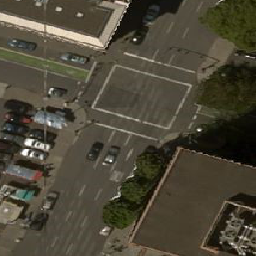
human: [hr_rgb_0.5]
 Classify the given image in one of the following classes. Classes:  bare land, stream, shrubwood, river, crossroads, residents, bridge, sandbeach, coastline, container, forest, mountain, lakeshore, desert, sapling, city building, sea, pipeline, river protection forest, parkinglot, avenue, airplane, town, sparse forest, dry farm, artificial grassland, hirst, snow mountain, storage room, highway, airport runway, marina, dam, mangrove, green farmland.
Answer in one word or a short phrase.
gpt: crossroads